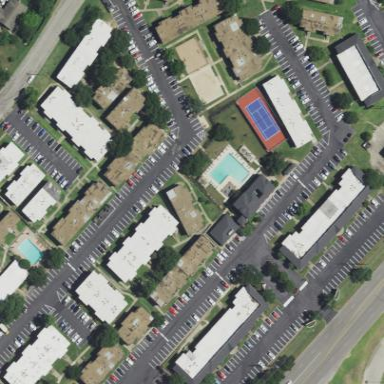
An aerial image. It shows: Residential area with apartments.